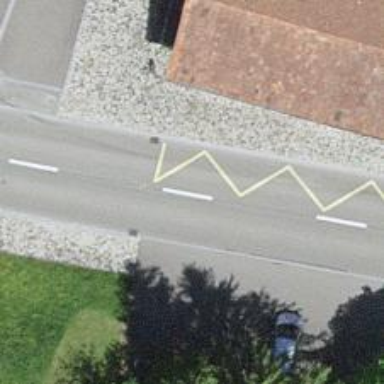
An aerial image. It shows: Bus stop with stop position for public transport.